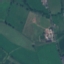
Land use / land cover: Pasture